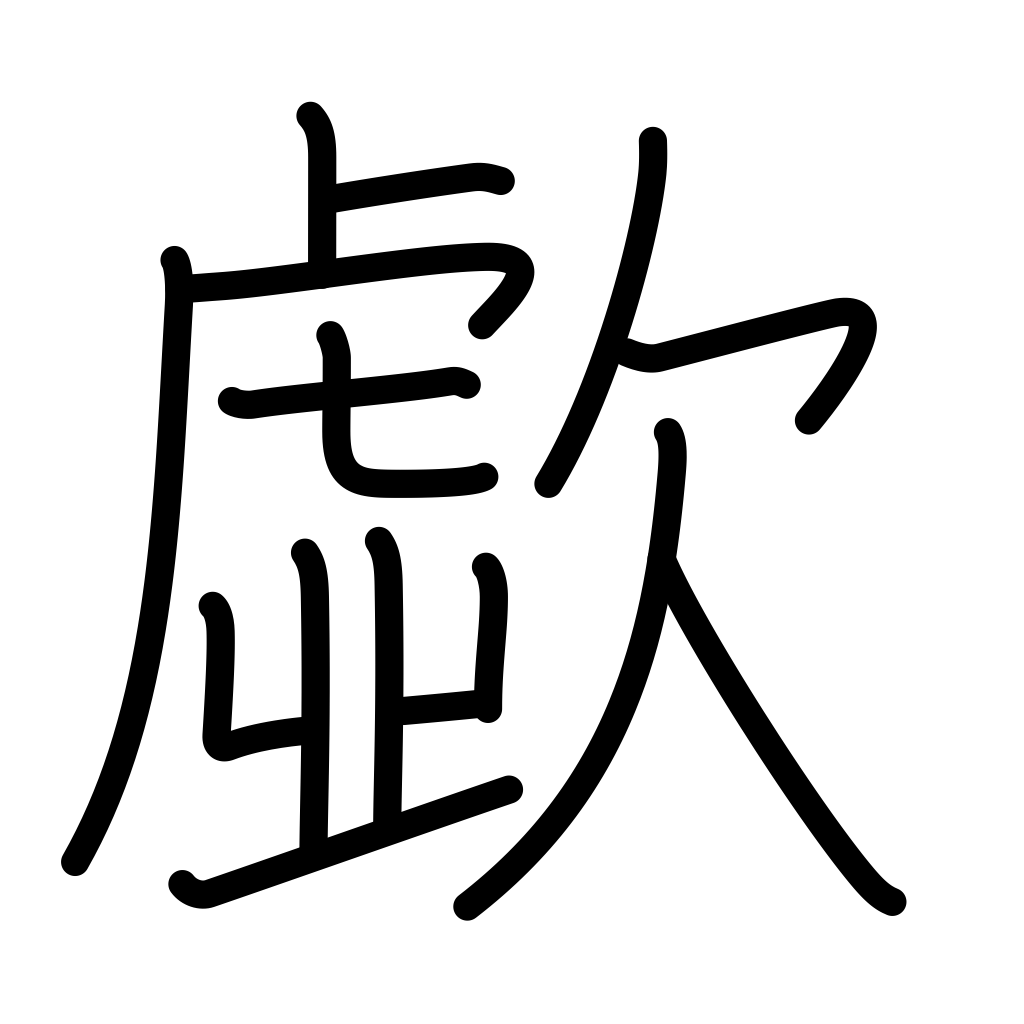
Meaning: cry